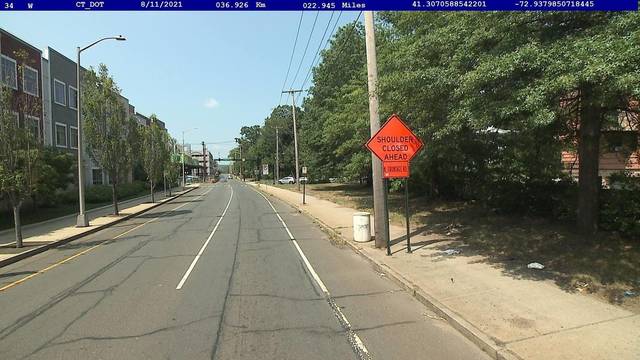
Region: United States
Coordinates: 41.307, -72.938